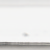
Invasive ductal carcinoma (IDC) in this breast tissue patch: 0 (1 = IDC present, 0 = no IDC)